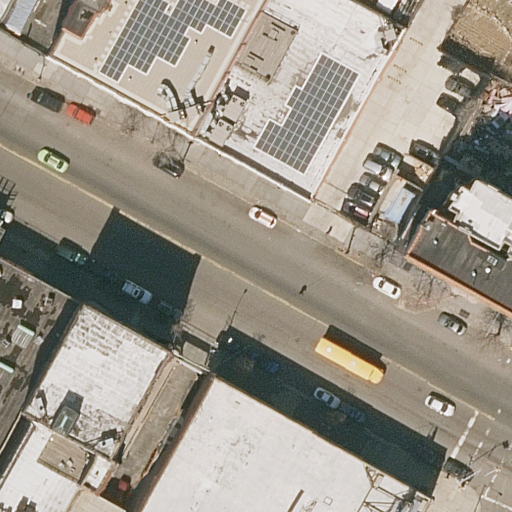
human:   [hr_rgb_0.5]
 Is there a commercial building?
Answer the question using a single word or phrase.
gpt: yes

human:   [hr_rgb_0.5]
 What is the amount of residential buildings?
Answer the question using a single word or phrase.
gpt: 6

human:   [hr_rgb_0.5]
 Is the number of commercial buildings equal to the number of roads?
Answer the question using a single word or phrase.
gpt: yes

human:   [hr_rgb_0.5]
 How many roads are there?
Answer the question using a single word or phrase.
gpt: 1

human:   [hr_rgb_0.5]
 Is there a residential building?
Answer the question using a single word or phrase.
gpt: yes

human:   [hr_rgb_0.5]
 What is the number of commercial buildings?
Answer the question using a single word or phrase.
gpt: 1

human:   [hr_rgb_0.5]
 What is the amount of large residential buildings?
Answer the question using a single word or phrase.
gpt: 3

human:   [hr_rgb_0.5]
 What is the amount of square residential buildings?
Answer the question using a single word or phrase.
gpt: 0

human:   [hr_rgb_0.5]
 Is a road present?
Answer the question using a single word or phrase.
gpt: yes

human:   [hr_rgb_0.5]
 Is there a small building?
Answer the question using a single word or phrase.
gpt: yes

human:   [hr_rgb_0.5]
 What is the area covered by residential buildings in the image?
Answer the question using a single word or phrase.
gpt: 4025m2

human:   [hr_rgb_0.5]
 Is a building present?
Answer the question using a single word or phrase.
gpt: yes

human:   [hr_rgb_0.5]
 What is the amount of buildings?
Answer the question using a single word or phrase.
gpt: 7

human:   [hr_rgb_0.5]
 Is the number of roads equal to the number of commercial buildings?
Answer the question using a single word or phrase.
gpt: yes

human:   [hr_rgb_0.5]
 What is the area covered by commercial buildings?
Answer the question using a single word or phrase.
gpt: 705m2

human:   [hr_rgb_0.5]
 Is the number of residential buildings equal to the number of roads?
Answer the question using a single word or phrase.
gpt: no

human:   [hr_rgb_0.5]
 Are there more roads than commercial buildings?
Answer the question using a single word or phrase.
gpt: no

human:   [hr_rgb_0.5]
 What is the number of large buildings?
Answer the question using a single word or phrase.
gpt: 4

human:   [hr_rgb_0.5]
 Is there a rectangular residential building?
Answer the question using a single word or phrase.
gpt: yes

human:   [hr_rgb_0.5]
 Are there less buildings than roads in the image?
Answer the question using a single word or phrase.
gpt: no

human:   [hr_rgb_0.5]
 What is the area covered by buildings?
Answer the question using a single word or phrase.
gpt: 4731m2

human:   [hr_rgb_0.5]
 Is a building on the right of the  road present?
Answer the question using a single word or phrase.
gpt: yes

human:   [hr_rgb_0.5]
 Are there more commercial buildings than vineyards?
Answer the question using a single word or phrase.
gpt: yes

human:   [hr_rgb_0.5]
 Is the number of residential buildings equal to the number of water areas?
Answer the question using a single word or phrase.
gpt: no

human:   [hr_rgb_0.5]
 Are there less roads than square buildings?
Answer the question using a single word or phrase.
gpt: no

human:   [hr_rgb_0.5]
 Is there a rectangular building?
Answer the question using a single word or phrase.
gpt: yes

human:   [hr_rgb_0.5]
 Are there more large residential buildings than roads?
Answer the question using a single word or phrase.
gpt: yes

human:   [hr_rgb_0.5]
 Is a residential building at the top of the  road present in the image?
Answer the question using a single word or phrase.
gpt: yes

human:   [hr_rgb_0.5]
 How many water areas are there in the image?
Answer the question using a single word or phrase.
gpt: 0

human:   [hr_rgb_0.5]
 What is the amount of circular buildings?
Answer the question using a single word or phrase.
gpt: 0

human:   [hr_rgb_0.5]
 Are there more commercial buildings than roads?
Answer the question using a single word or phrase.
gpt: no

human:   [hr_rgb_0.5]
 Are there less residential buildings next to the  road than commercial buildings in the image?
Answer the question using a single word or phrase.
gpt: no

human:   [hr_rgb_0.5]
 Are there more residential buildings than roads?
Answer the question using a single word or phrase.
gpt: yes

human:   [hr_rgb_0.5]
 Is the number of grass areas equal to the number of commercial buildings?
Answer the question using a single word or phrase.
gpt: no

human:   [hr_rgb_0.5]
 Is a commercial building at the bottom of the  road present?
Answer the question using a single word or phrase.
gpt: no

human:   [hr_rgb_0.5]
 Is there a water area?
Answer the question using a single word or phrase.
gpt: no

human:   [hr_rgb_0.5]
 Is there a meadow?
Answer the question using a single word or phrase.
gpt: no

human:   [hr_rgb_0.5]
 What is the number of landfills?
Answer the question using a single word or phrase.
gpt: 0

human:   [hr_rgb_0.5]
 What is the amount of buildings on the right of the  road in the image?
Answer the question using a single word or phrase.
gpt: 2

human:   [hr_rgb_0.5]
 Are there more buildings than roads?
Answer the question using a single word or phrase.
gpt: yes

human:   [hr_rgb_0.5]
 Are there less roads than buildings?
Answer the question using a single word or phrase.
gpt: yes

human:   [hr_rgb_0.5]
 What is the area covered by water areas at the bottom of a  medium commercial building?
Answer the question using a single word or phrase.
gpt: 0m2

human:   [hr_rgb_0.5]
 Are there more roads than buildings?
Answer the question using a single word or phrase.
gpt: no

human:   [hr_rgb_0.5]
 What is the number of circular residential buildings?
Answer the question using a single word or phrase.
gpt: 0

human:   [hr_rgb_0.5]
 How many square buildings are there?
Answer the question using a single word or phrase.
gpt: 0

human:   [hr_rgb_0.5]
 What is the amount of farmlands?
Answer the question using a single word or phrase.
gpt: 0

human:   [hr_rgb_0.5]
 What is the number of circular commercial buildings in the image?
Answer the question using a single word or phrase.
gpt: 0

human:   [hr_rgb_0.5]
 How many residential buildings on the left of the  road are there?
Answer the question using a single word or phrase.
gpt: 2

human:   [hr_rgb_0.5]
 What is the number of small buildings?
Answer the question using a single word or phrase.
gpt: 1

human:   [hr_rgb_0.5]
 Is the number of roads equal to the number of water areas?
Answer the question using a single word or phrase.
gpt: no

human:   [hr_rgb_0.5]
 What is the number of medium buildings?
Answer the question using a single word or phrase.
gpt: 2

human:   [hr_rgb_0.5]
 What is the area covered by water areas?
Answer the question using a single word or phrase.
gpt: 0m2

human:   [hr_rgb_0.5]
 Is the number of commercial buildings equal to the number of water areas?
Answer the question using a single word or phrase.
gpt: no

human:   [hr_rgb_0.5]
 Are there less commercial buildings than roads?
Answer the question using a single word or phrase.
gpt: no

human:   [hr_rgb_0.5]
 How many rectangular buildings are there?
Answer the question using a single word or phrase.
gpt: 5

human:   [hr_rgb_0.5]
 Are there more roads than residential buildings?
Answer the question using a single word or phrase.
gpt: no

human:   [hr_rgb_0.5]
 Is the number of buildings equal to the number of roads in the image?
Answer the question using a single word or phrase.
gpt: no

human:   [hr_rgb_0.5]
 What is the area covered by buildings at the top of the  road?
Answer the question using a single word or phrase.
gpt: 1824m2

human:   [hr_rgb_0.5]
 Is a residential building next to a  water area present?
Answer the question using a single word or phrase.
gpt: no

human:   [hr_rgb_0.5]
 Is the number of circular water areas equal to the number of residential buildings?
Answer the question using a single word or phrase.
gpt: no

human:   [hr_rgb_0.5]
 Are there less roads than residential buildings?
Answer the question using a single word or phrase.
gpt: yes

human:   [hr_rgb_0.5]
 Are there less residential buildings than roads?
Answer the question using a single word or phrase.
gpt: no

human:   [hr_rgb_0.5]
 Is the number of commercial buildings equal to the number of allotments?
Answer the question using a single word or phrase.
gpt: no

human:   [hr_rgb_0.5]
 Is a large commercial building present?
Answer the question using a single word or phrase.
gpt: yes